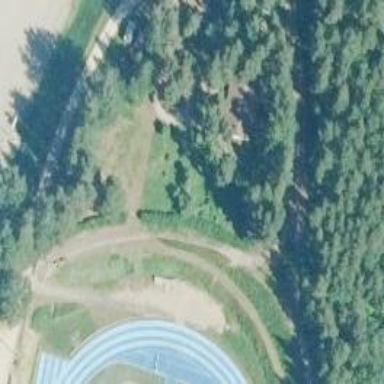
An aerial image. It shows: Nordic track for classic and skating.